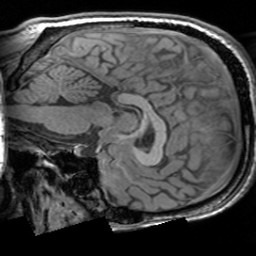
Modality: T1w
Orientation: sagittal
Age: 32
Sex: male
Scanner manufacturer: siemens
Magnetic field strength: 3 T
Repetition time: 1.63 s
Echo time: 0.00311 s